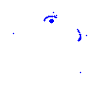
Particle: kaon